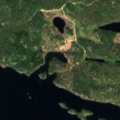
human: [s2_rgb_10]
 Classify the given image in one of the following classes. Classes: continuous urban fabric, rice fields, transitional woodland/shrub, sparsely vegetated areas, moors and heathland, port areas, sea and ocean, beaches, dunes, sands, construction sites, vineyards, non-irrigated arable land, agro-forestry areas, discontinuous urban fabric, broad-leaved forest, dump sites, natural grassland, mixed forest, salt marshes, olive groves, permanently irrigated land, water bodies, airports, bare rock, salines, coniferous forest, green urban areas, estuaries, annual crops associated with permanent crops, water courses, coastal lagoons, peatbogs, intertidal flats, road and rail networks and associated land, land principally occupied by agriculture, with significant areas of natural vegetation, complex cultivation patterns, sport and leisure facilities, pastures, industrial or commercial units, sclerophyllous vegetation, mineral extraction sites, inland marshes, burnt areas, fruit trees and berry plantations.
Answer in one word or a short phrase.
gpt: coniferous forest, mixed forest, water bodies